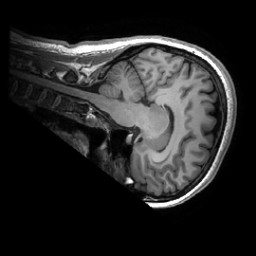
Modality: T1w
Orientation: sagittal
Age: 30
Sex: female
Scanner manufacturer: ge
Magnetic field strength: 3 T
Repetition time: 0.0073 s
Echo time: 0.003 s